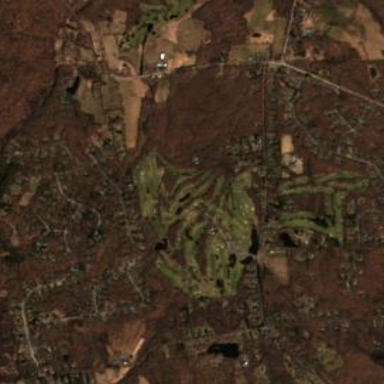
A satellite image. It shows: Golf course surrounded by greenery.